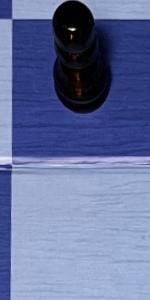
Label: Empty